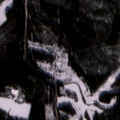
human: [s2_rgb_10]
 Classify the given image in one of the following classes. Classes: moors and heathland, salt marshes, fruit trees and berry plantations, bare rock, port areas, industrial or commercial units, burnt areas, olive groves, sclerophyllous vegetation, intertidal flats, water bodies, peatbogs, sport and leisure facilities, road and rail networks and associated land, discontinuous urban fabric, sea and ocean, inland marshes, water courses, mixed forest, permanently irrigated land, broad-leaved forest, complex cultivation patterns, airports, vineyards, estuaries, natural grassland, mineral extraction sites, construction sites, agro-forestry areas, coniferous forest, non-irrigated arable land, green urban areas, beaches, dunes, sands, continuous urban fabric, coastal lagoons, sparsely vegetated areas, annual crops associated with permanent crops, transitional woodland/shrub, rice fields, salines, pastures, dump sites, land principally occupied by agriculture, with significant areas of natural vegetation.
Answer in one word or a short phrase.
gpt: land principally occupied by agriculture, with significant areas of natural vegetation, coniferous forest, mixed forest, transitional woodland/shrub